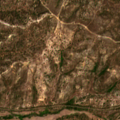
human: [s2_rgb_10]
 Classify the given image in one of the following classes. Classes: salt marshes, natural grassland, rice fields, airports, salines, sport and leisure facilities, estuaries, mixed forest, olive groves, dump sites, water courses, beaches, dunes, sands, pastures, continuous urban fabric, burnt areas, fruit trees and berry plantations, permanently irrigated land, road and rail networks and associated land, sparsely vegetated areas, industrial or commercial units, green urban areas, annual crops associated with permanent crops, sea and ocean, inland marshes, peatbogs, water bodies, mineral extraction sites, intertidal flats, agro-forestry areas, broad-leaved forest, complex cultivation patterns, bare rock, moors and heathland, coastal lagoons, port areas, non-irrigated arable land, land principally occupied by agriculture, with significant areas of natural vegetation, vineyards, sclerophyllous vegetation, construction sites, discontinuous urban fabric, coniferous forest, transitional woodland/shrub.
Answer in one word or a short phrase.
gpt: non-irrigated arable land, agro-forestry areas, broad-leaved forest, transitional woodland/shrub